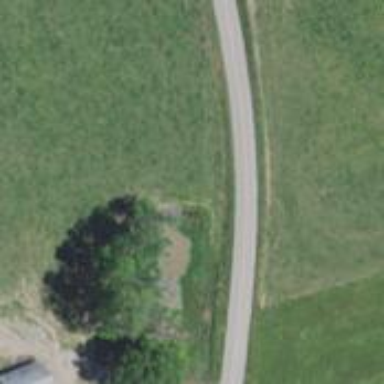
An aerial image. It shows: Secondary road.